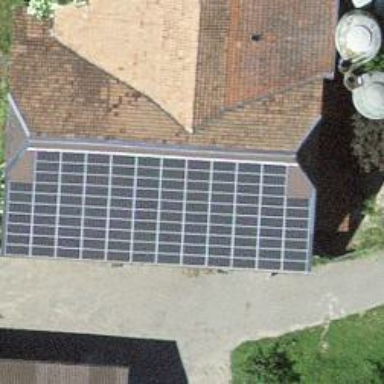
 consisting of solar photovoltaic panels."